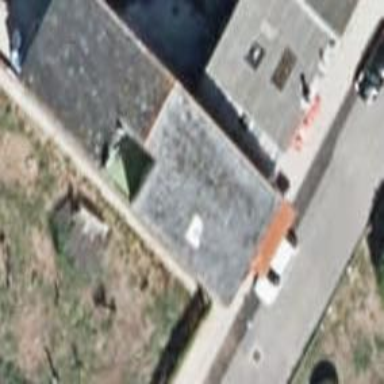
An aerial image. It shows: Restaurant.